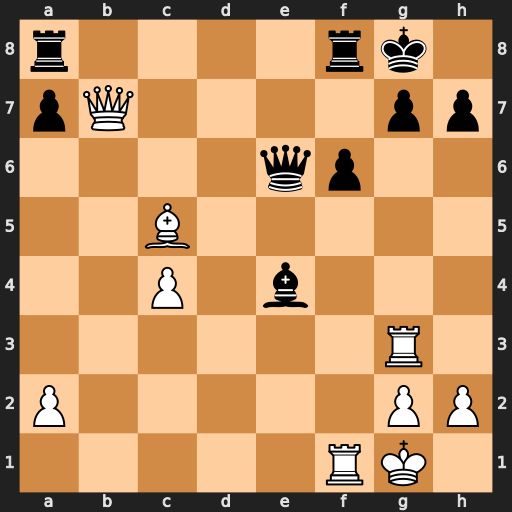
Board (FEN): r4rk1/pQ4pp/4qp2/2B5/2P1b3/6R1/P5PP/5RK1
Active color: w
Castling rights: -
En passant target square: -
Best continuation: Qxg7#